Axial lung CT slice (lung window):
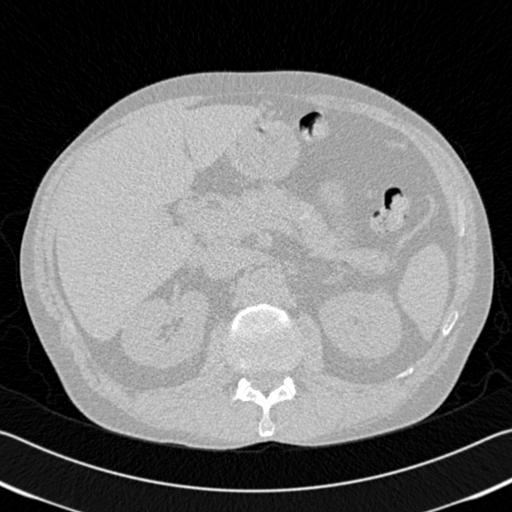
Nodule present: no